Question: I'm looking for a simple algorithm for line curving (much like fireworks freeform tool).
In my C++ program, a line is a set of ordered points, each point is of (x,y) form.
Assume I have straight line of 5 (just for simplicity) ordered points (the line isn't necessarily parallel to any axis). I pinch the 3rd point and drag it up. I'm expecting to have a new, gaussian-like, curved line. It doesn't really matter how I implement the "Points" and "Lines", but keep in mind I should add more points to the new expected line so it'll be curved, refined and flowing (and not with line breaks).
I thought of using a gaussian function but I need the ability of moving the curved part (see picture below).
Thanks in advance!

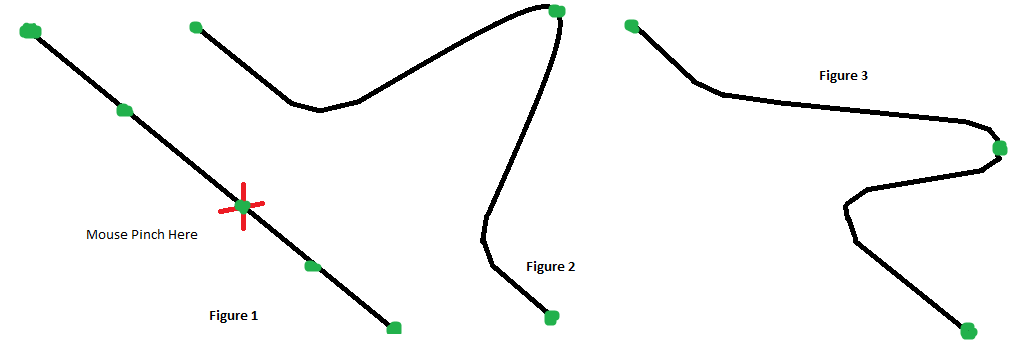
Answer: You need a <URL> or a Bezier curve to approximate your shape.
There is a <URL> of Bezier splines so you can play with to see the effect. A sample screenshot below:

Depending on your OS and development environment, there are probably already a number of tools or APIs available.